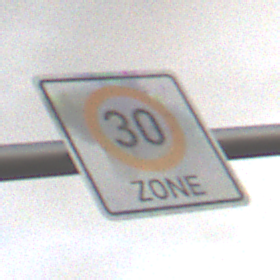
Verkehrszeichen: BeginnZone30
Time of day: SunriseSunset
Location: Outdoor (RoadRail)
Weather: PartlyCloudy
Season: NotSpecified
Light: Natural